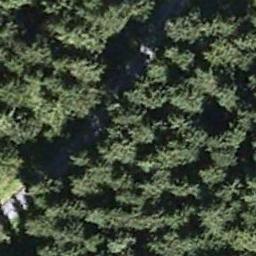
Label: forest